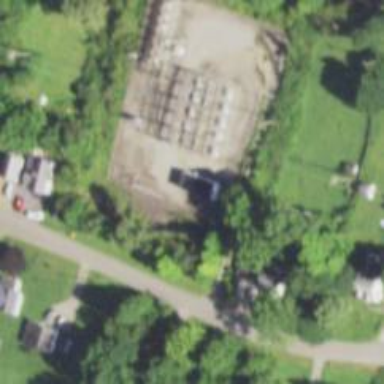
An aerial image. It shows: Minor distribution power substation.